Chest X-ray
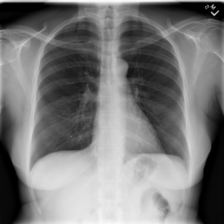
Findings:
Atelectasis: negative
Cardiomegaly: negative
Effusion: negative
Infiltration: positive
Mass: negative
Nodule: negative
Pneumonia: negative
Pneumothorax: negative
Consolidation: negative
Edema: negative
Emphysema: negative
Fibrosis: negative
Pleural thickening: negative
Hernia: negative